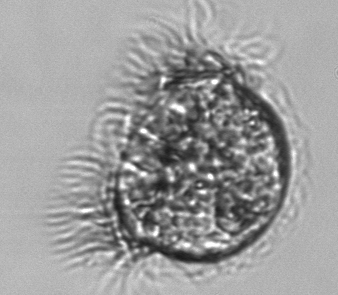
Label: Pelagostrobilidium